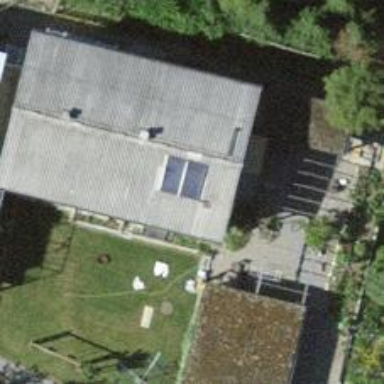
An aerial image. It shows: Solar photovoltaic panel generator.